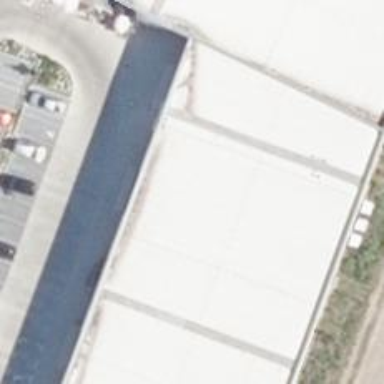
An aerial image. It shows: Clothing store.